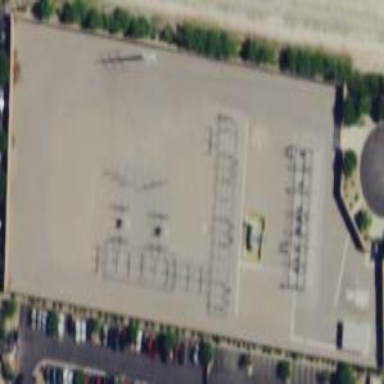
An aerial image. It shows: Substation with power facilities.